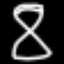
Label: hourglass